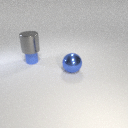
small blue rubber cylinder behind large blue metal sphere